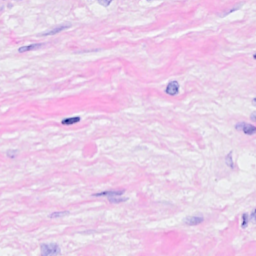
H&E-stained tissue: Breast